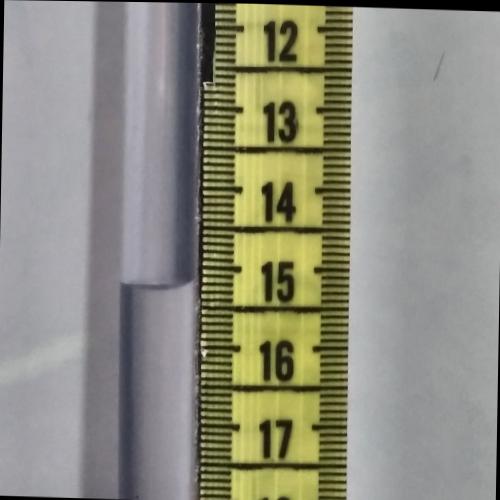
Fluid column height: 15.2 cm